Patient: sex F, age 67
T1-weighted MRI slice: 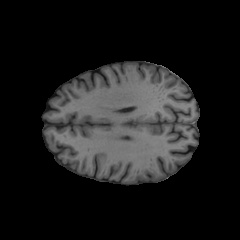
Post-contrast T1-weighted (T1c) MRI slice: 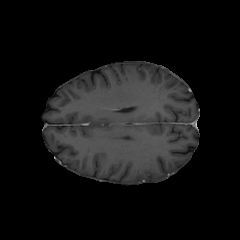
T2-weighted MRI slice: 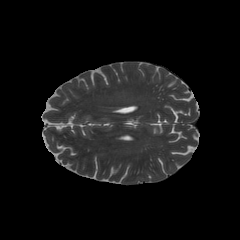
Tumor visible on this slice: no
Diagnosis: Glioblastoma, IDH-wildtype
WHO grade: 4